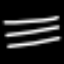
Label: line